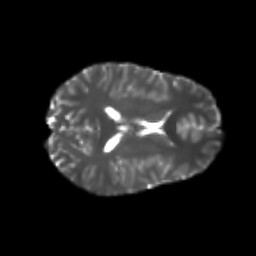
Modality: T2w
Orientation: axial
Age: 21
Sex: male
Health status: healthy
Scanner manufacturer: philips
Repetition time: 7.39 s
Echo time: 0.08599 s